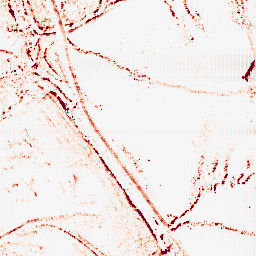
Category: morphological
Decomposition family: morphological_square
Decomposition parameters: operation: opening
size: 5
Upsampling method: fft_zeropad
Upsampling parameters: scale: 4
Upsampling scale: 4